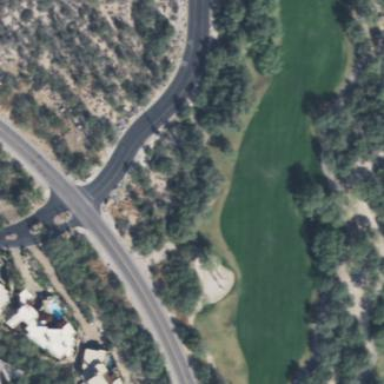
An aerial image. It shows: Golf fairway surrounded by grass.